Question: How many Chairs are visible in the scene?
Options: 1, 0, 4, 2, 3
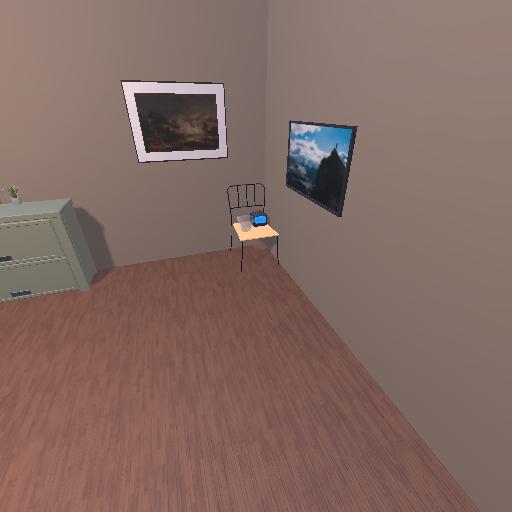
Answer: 1